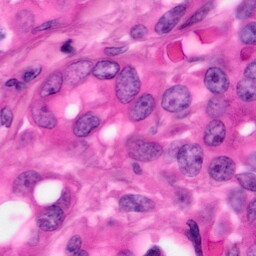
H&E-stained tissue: Pancreatic